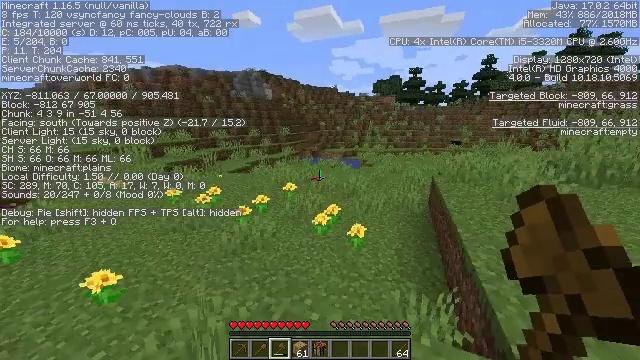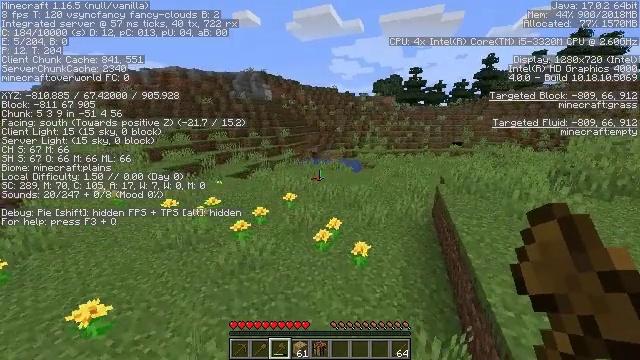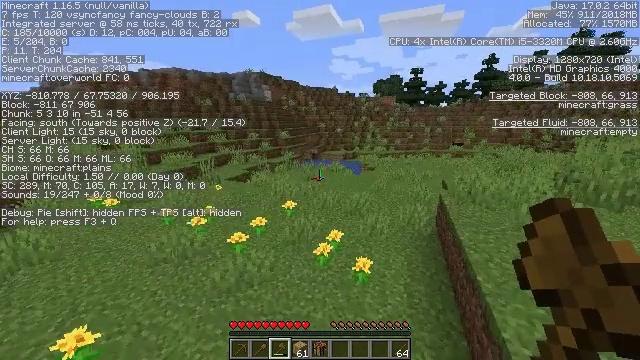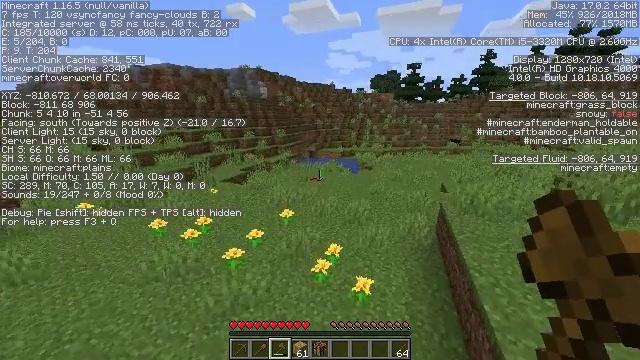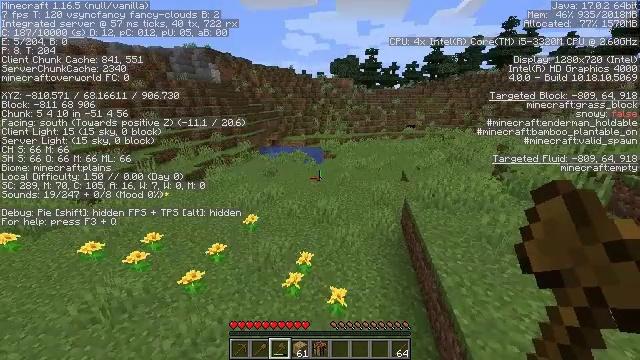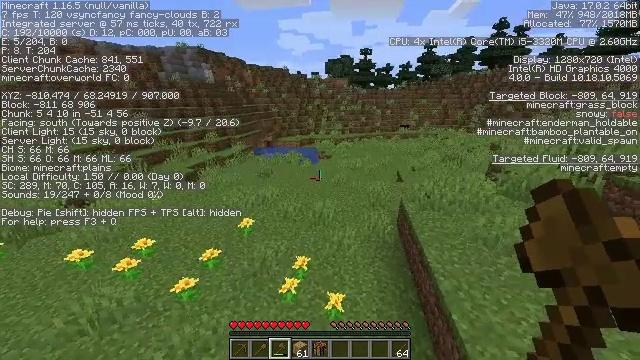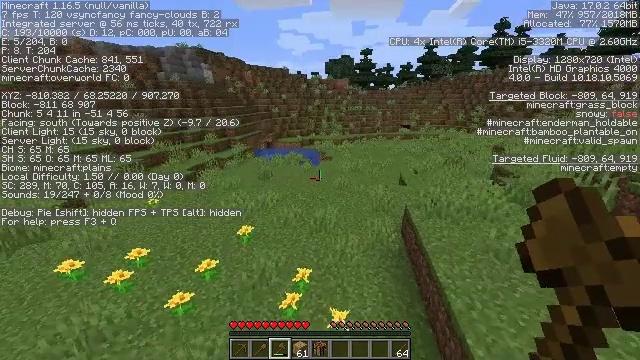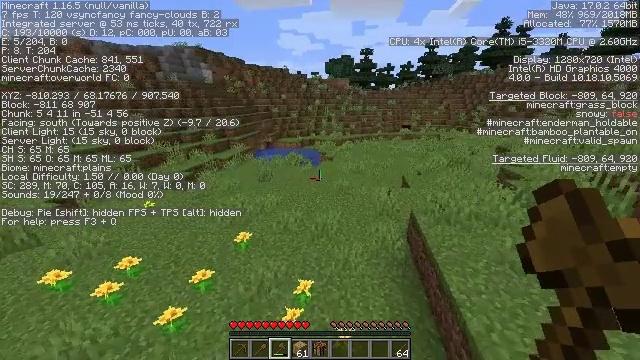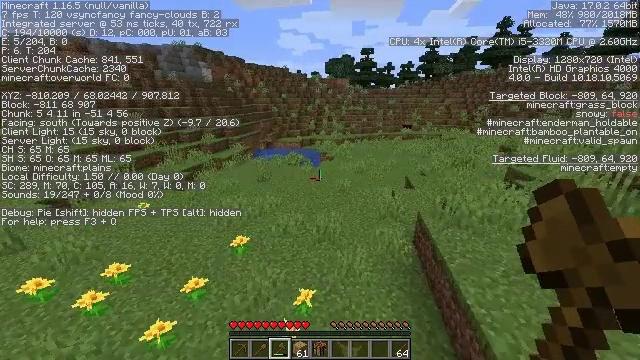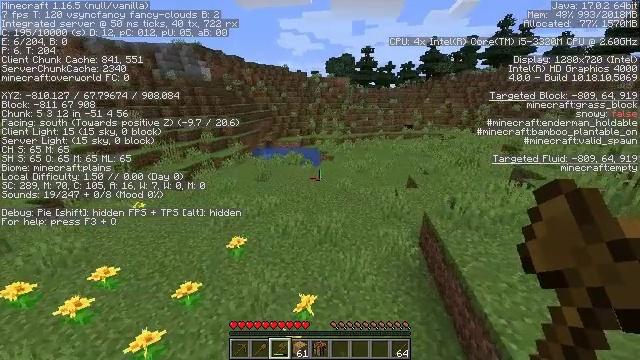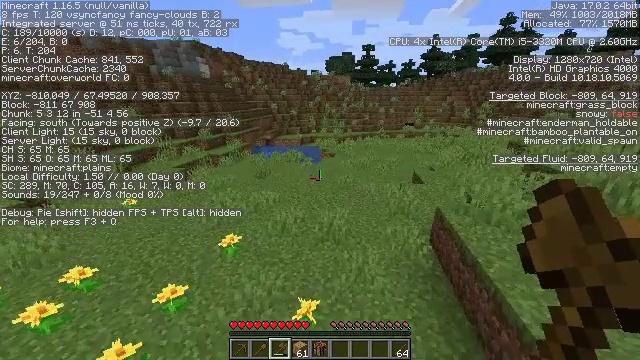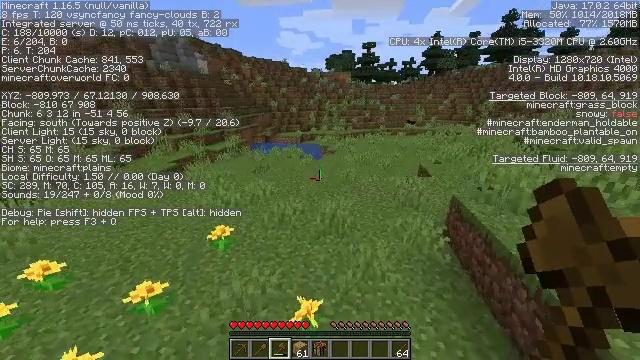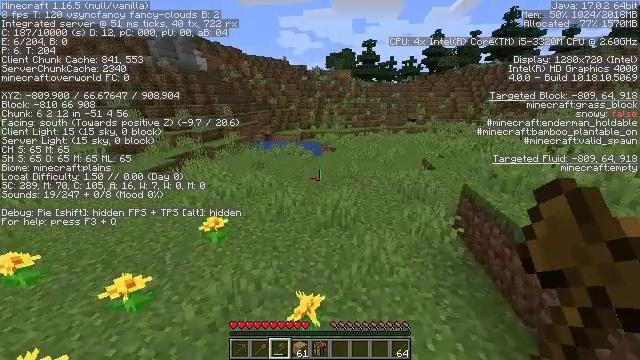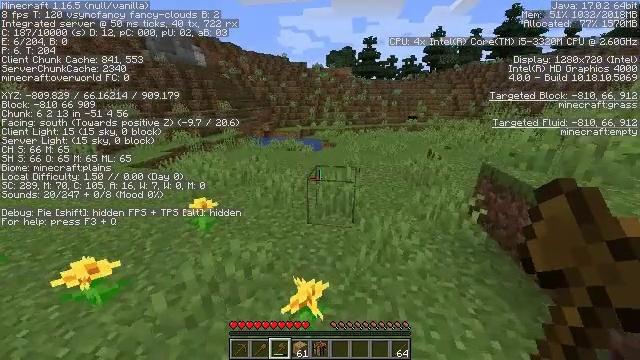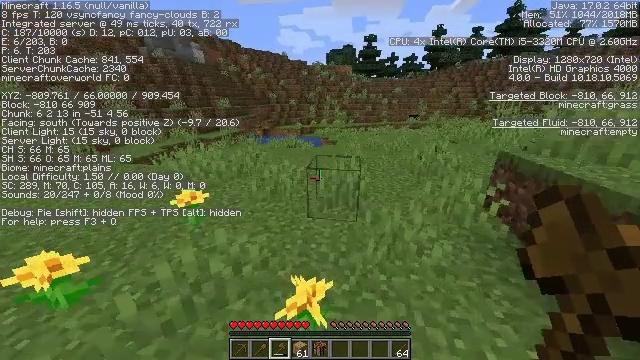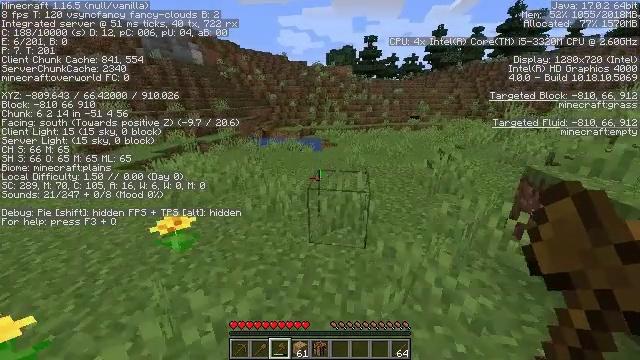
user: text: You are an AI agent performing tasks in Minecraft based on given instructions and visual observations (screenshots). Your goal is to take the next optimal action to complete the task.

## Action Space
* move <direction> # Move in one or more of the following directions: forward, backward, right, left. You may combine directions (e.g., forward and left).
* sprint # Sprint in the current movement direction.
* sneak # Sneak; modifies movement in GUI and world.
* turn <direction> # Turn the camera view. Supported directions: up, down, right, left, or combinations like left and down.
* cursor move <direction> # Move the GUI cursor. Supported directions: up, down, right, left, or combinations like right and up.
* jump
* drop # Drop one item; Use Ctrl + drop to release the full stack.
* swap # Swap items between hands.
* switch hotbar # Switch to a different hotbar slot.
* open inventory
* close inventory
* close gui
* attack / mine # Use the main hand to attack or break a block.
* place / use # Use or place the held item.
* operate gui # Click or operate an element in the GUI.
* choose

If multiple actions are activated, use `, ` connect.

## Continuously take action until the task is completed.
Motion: motion action
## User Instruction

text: Break the grass block.
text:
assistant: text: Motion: move forward, jump
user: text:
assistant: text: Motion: move forward, jump
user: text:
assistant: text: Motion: move forward, turn down, jump
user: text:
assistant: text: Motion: move forward, turn right and down, jump
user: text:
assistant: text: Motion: move forward, turn right, jump
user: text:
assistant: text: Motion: move forward
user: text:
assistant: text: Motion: move forward
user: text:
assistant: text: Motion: move forward
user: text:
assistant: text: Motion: move forward
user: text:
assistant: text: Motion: move forward
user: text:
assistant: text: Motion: move forward
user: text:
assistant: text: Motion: move forward
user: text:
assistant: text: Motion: move forward
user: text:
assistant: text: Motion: move forward
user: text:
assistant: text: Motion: move forward, jump
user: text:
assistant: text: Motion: move forward, jump
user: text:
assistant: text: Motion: move forward, jump
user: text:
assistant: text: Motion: move forward, turn right
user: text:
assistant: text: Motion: move forward, turn right
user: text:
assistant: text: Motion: move forward
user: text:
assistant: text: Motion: move forward
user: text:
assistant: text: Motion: move forward
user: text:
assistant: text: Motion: move forward
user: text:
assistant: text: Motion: move forward
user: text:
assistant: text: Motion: move forward
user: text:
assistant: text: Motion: move forward
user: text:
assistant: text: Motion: move forward
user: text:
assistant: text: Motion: move forward and move right
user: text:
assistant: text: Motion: move forward and move right
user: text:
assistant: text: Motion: move forward and move right